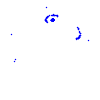
Particle: proton